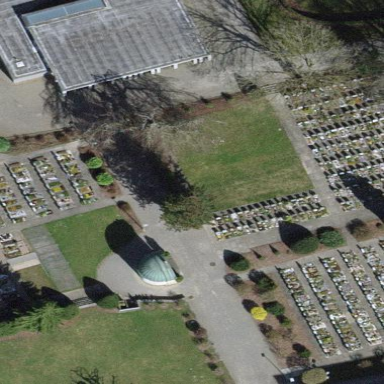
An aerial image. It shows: Cemetery.